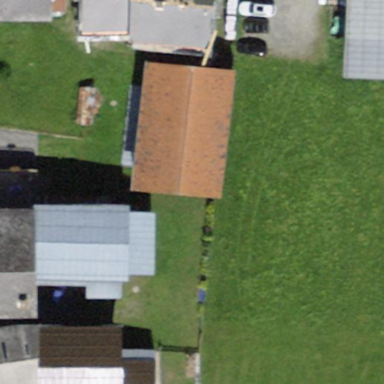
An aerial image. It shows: Gabled shed with brown exterior. The building is used for agricultural purposes.